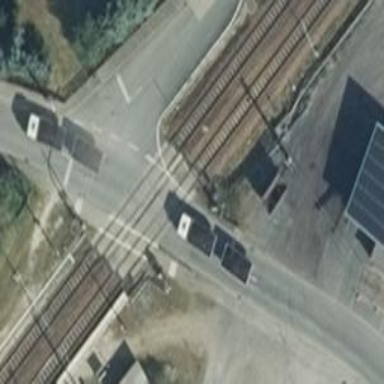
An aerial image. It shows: Crossing for the railway.